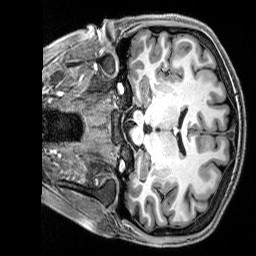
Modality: T1w
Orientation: coronal
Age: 24
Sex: female
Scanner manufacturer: siemens
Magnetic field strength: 3 T
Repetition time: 2.8 s
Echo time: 0.00212 s